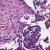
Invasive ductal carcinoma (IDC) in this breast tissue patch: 1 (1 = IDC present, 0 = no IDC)